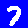
Digit: 7